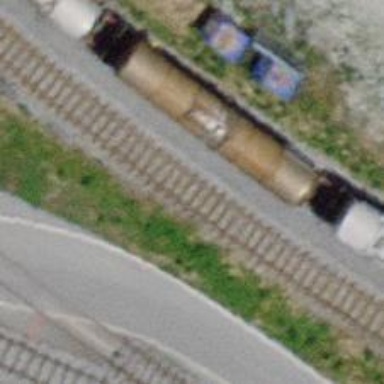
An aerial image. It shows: Single railway spur track.